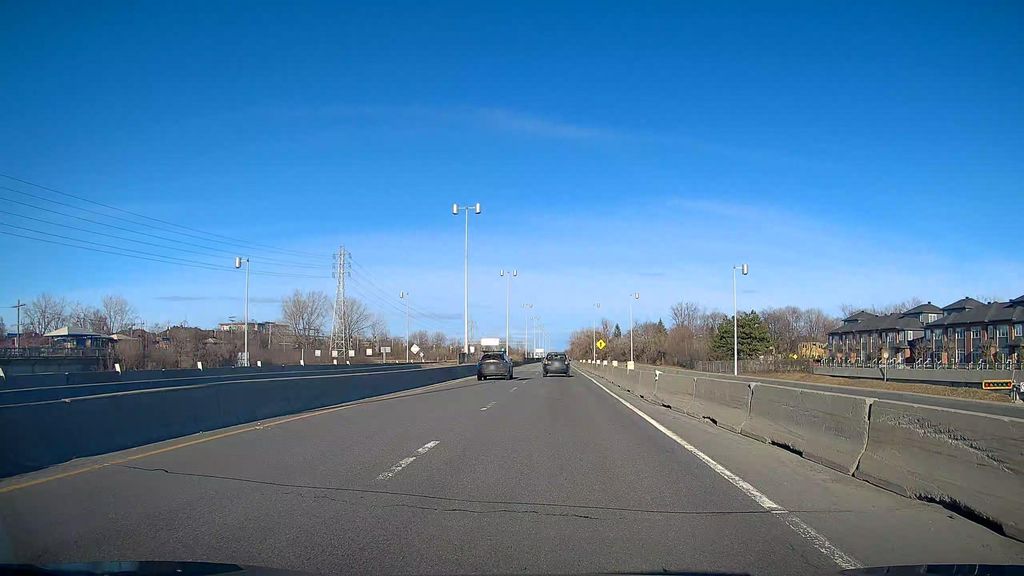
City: montreal